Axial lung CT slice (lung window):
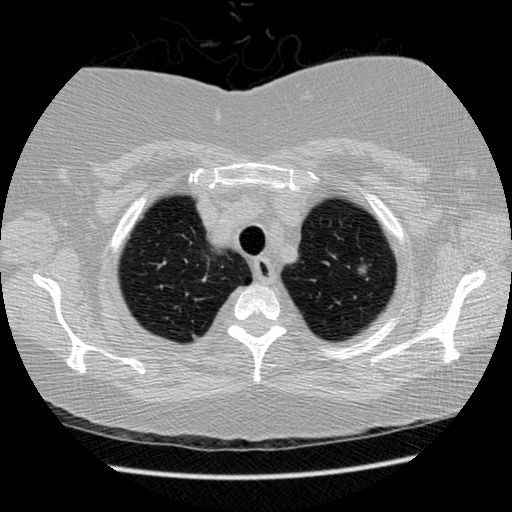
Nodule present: yes
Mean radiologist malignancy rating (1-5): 4